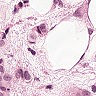
Metastatic tissue present: yes